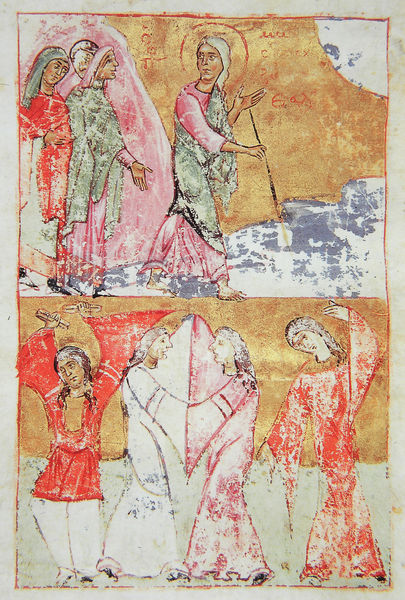
Titel: Evangeliar aus Palermo Dep. Museo 4
Institution: Palermo, Zentralbibliothek der Region Sezilien
Schlagwörter: blau, gemälde, mann, meer, wasser, weiß, frauen, gelb, grün, menschen, see, braun, bunt, frau, kleid, kleider, zeichnung, rot, schal, schleier, tanz, alt, arme, bibel, tot, bild, sonne, gewand, gold, haare, verbindung, musik, locken, schrift, zwei, stab, wandgemälde, antike, moses, buch, geld, zweig, druck, schnitt, illustration, beten, gebet, zeremonie, jagd, fragment, schnit, fisch, heiligenschein, christus, jesus, fresken, herz, heilige, fresko, heilig, betend, goldgrund, handschrift, jagen, führung, ägypten, fischen, halo, gemeinschaft, sperr, heilen, indisch, verblichen, begenung, illumination, ald, neues and, koldgrund, maerie, hegemon